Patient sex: M
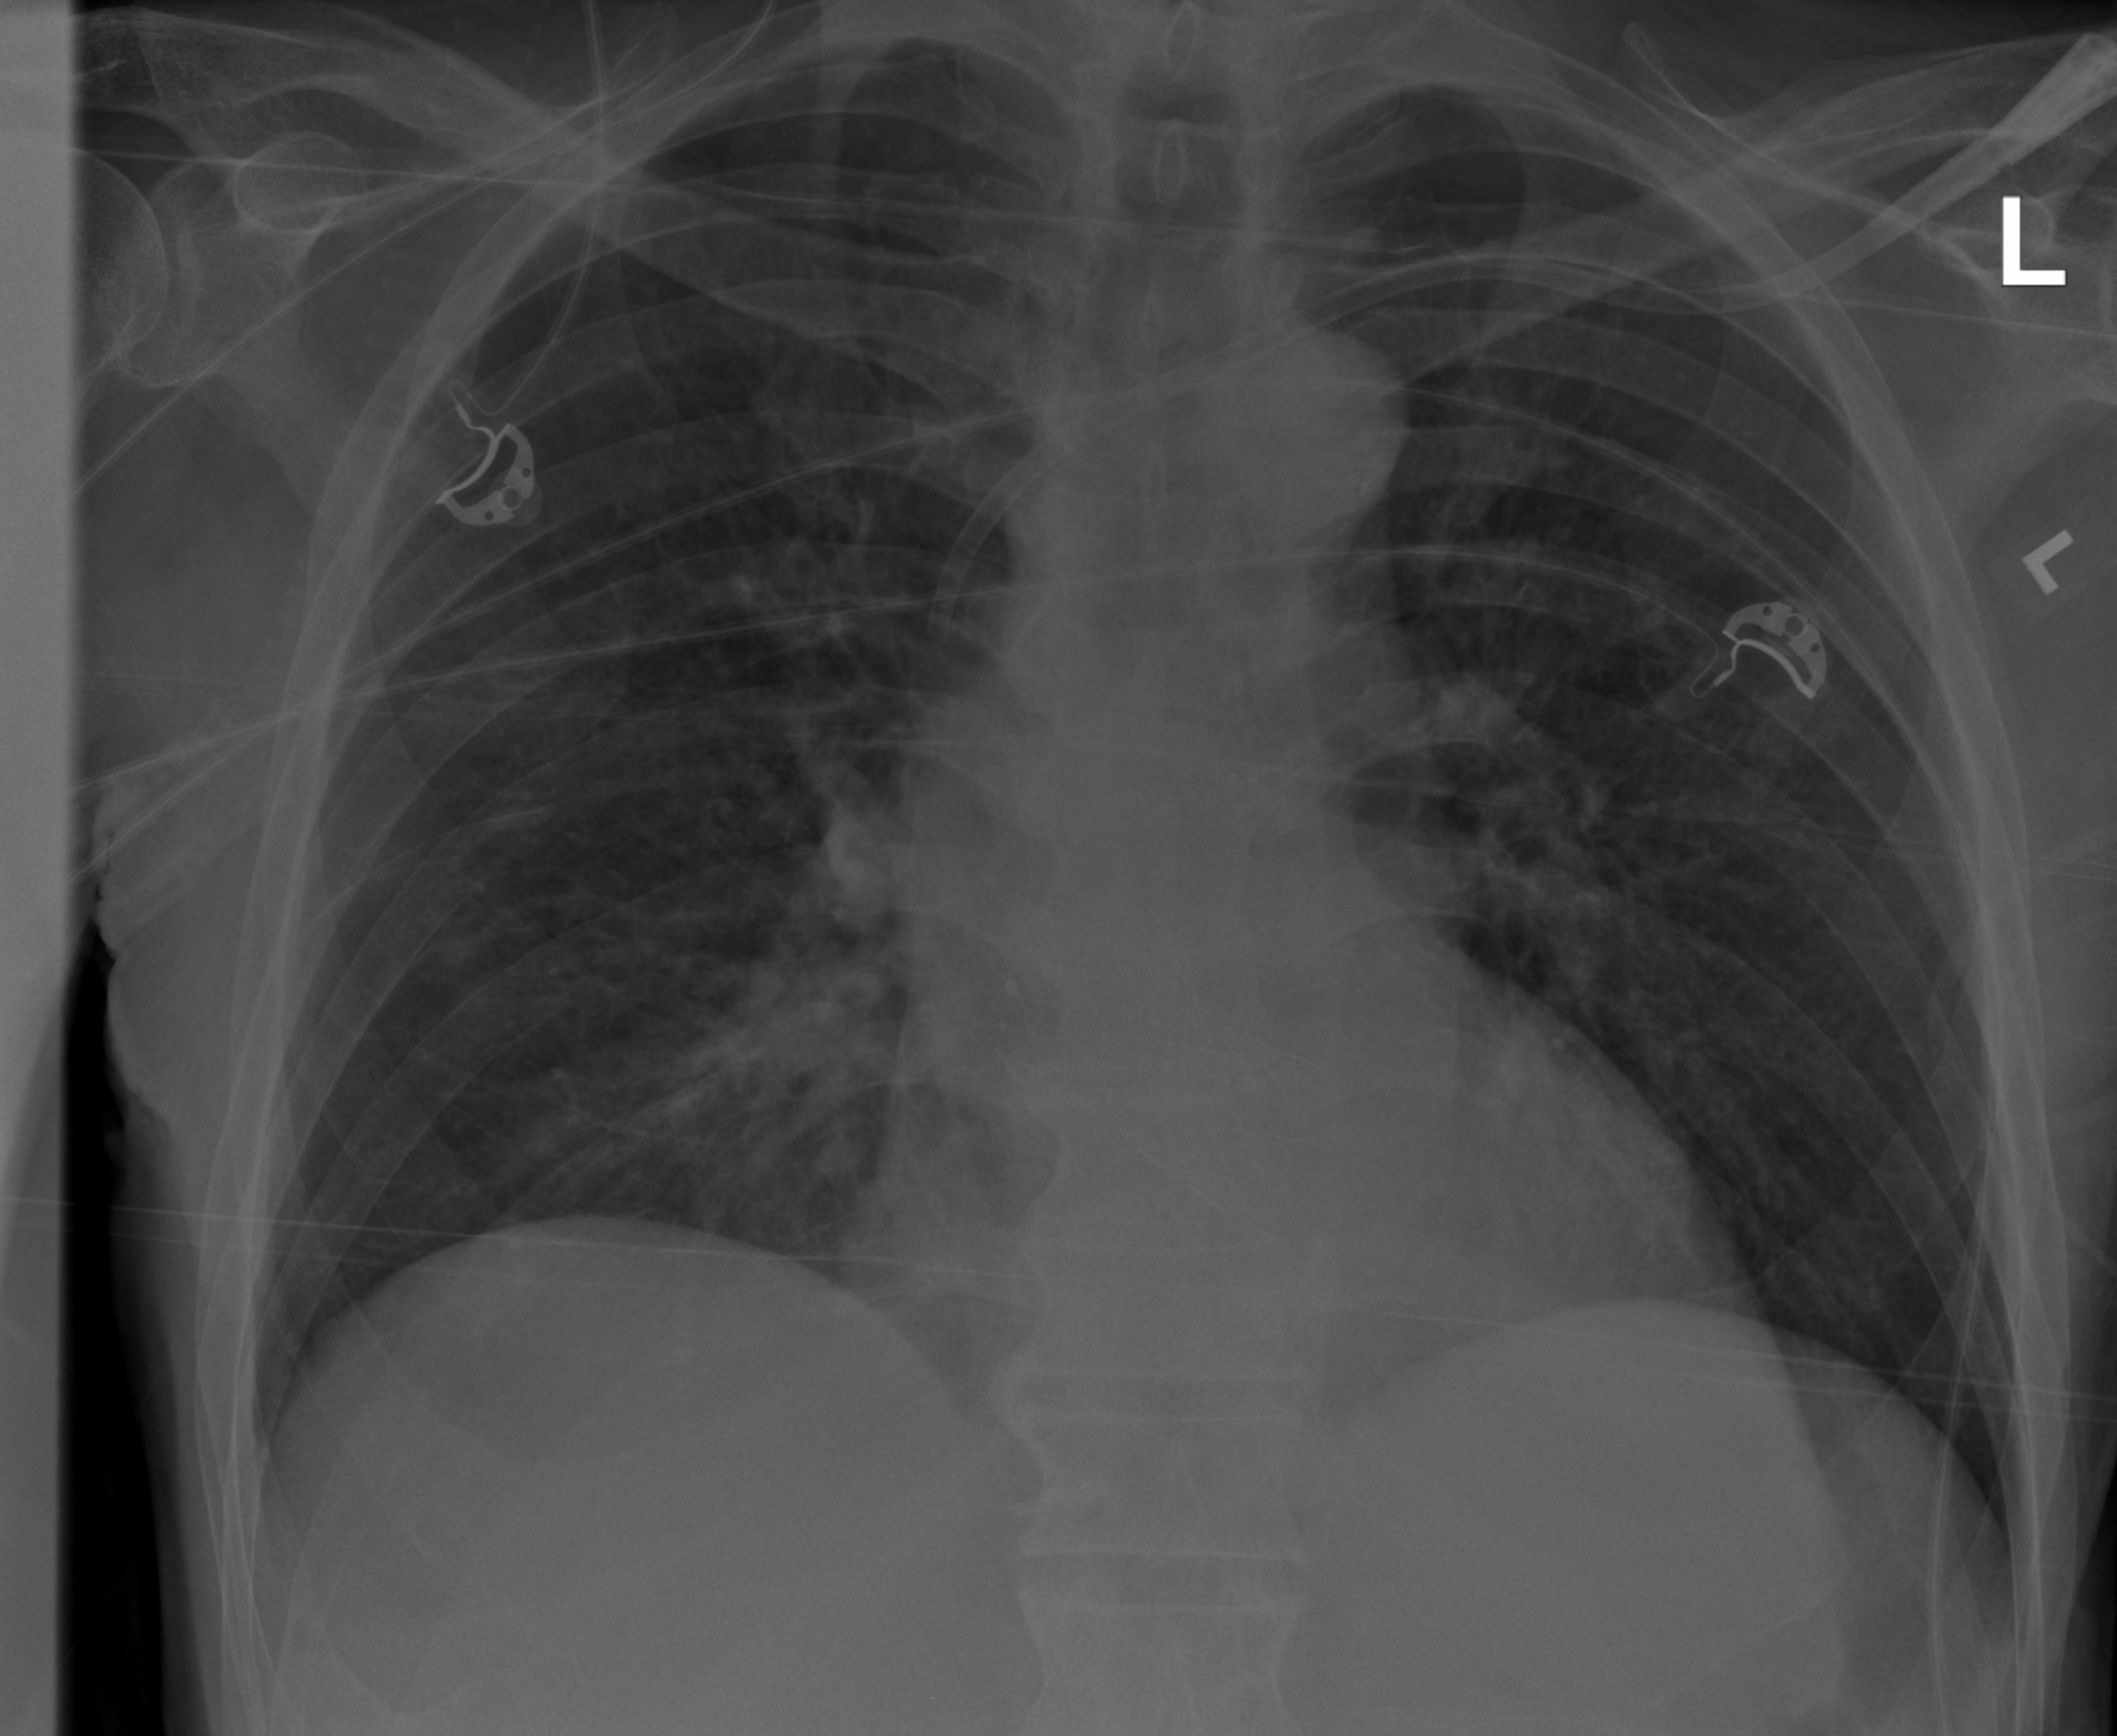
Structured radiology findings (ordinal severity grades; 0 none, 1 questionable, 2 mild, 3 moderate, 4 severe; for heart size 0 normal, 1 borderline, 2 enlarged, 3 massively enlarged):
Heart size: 2
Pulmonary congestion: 1
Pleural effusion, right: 1
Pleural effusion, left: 0
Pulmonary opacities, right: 2
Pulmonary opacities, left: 0
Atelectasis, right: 2
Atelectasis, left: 2